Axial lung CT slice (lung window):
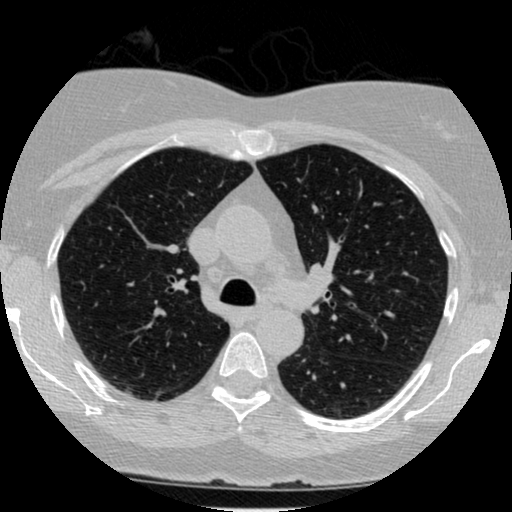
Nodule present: no